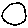
Label: circle